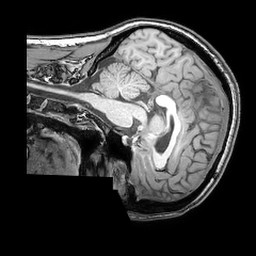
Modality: T1w
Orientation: sagittal
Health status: ill
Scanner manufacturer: philips
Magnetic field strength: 3 T
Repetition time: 0.007 s
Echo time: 0.0035 s